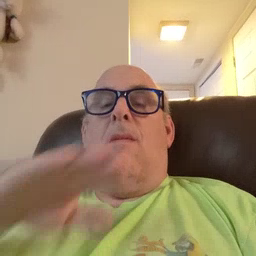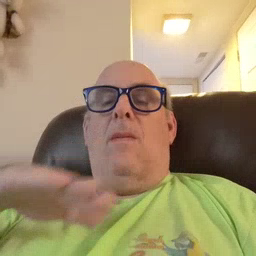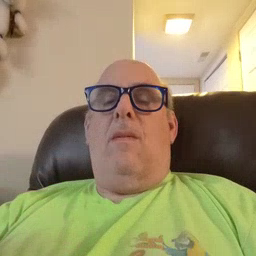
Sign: quiet